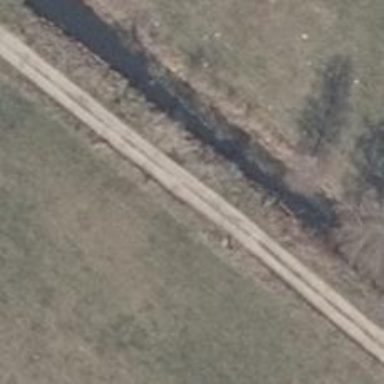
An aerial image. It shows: Track with grade2 tracktype.